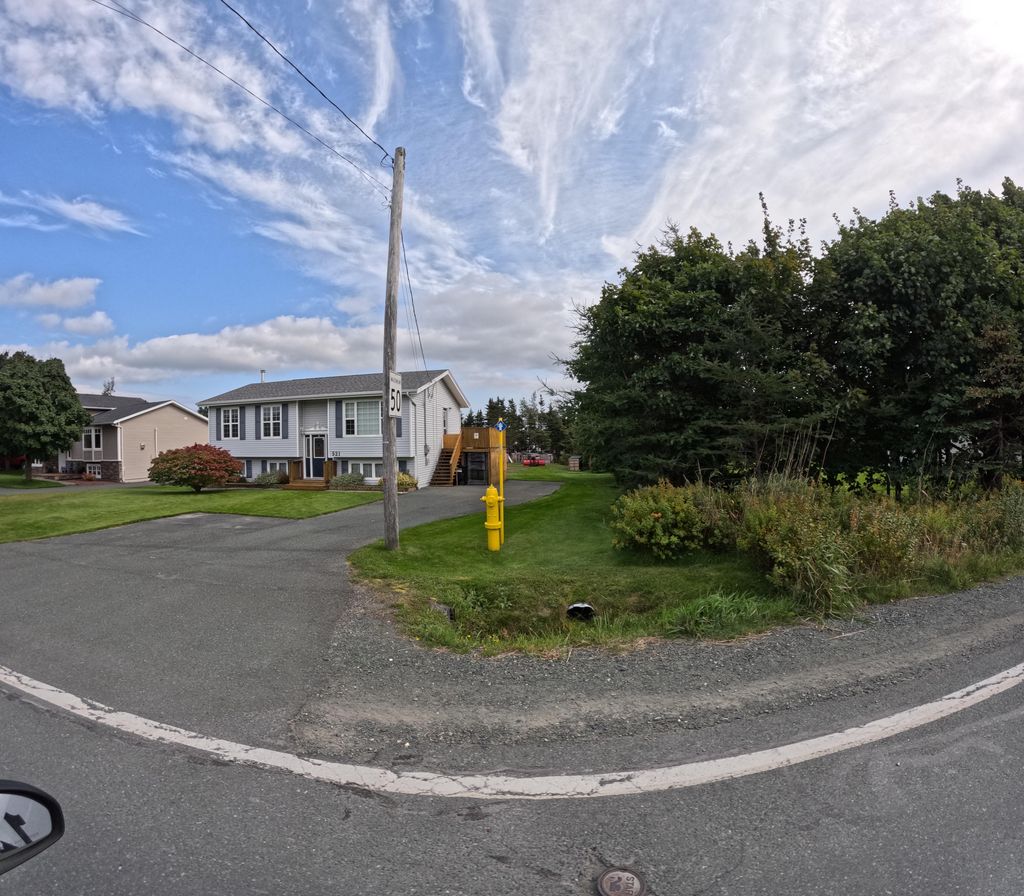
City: st_johns